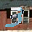
Label: 3